Field crop: tomato
Growth stage: 1
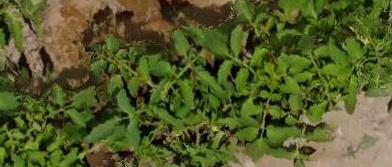
Species: tomato